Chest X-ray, PA view. Patient: 39 years old, sex M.
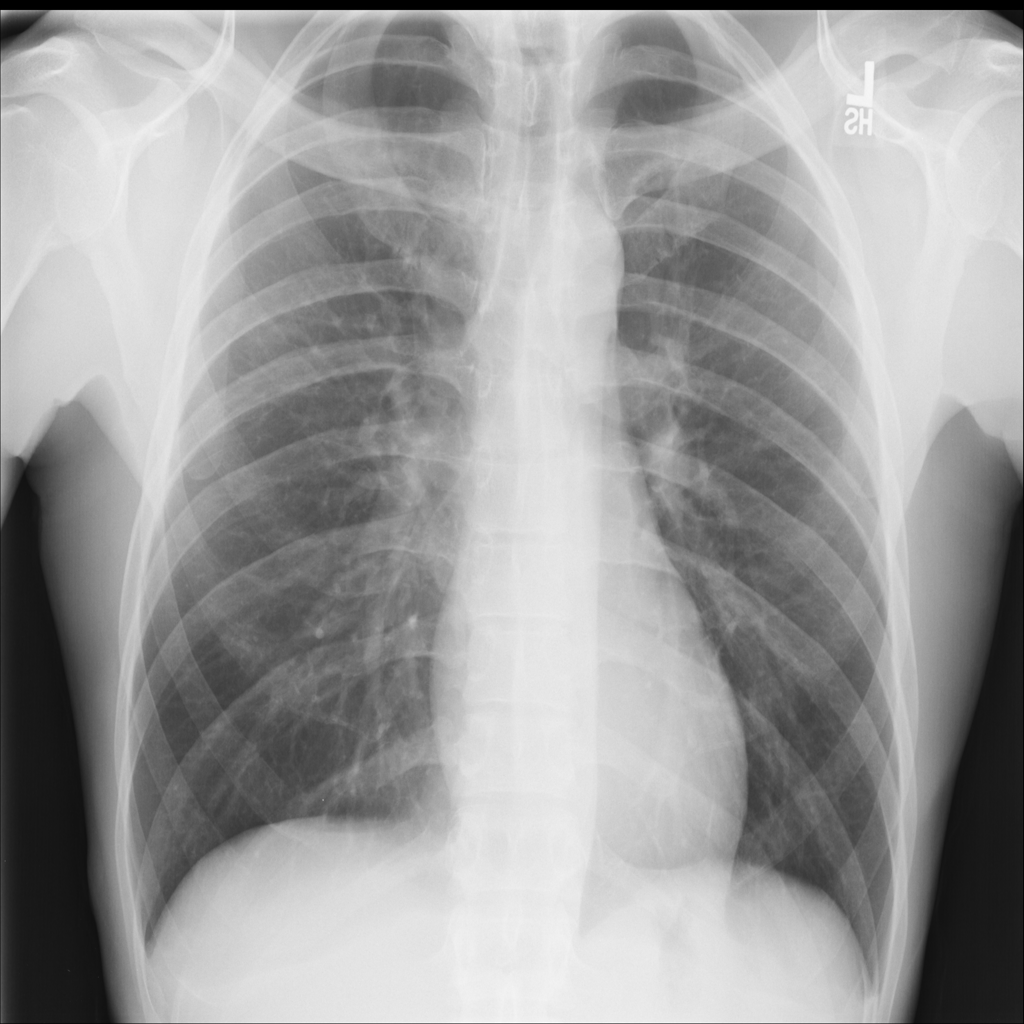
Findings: No Finding